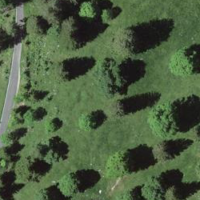
EUNIS habitat code: 43
Species observed at this site:
Sorbus aucuparia